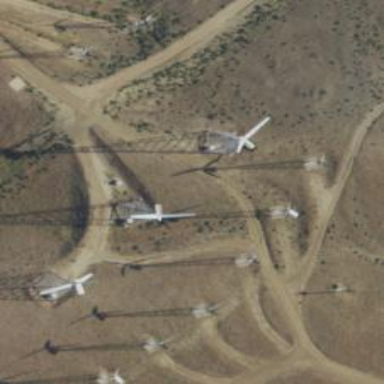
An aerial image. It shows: Wind-powered generator.